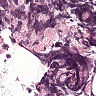
Metastatic tissue present: no